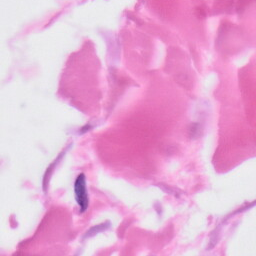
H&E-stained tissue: Skin